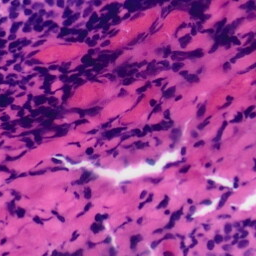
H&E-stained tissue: Tonsil